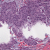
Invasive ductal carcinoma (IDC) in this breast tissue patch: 1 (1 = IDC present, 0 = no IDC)